Question: If i change the size of NSToolbar from application, via small size, icons & text, the app brakes on unsatisfied constraints (tried to turn off autolayout, or let the app generate its layout)
My window consist of a toolbar and a (left / right) split view inside
'''
[81687:303] Unable to simultaneously satisfy constraints:
(
"<NSAutoresizingMaskLayoutConstraint:0x100635620 h=--& v=--& V:[NSToolbarItemViewer:0x101b4d930(5)]>",
"<NSAutoresizingMaskLayoutConstraint:0x100634b30 h=--& v=-&- V:|-(11)-[_NSToolbarSpace:0x101b49a00] (Names: '|':NSToolbarItemViewer:0x101b4d930 )>",
"<NSAutoresizingMaskLayoutConstraint:0x100634ad0 h=--& v=-&- V:[_NSToolbarSpace:0x101b49a00]-(12)-| (Names: '|':NSToolbarItemViewer:0x101b4d930 )>"
)
Will attempt to recover by breaking constraint
<NSAutoresizingMaskLayoutConstraint:0x100634b30 h=--& v=-&- V:|-(11)-[_NSToolbarSpace:0x101b49a00] (Names: '|':NSToolbarItemViewer:0x101b4d930 )>
Set the NSUserDefault NSConstraintBasedLayoutVisualizeMutuallyExclusiveConstraints to YES to have -[NSWindow visualizeConstraints:] automatically called when this happens. And/or, break on objc_exception_throw to catch this in the debugger.
'''
When i visualize the constraint error

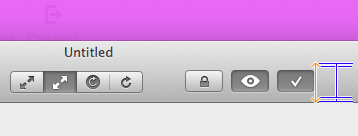
Answer: Looks like a bug, i ended up adding my own space item, using a blank NSView